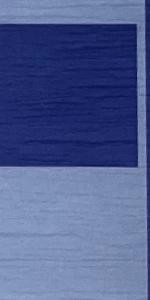
Label: Empty